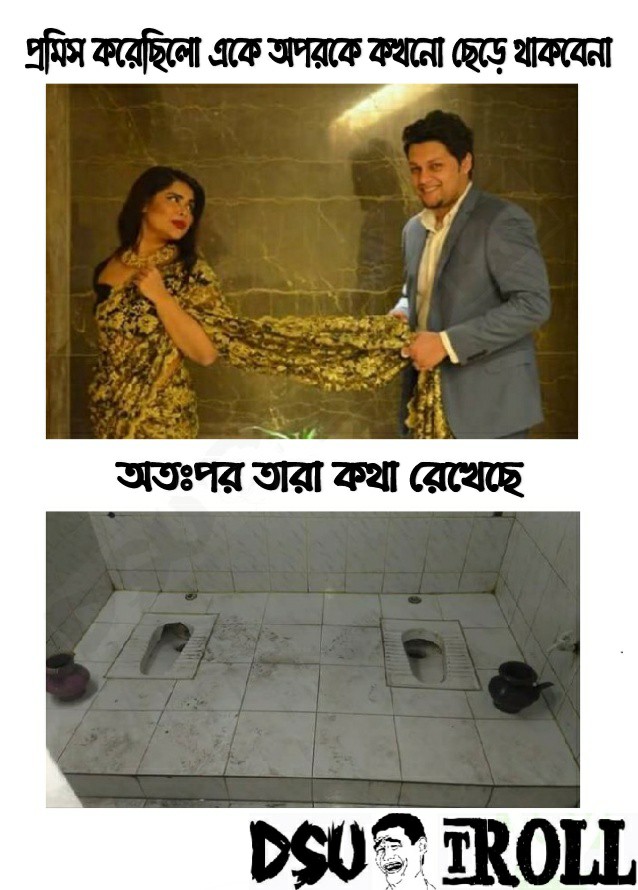
Caption: প্রমিস করেছিলো একে অপরকে কখনো ছেড়ে থাকবেনা    অতঃপর তারা কথা রেখেছে
Label: hate